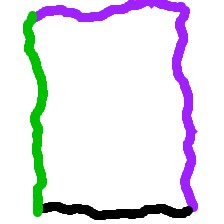
Shape: rectangle